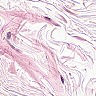
Metastatic tissue present: no